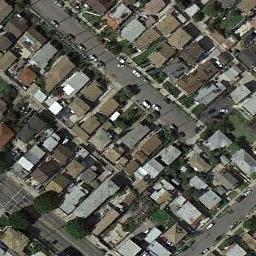
Label: residential